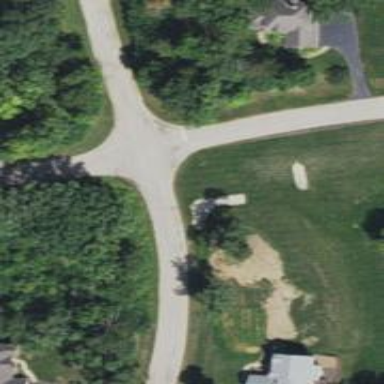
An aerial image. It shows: Road with stop sign.